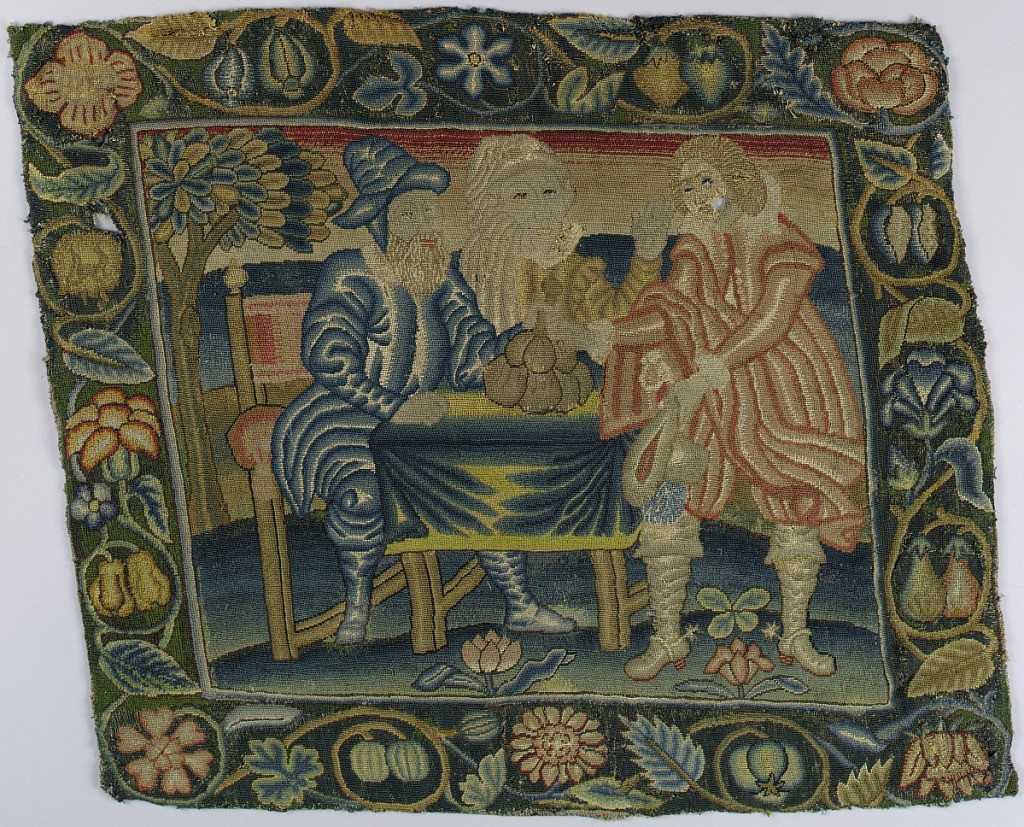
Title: Pillow cover
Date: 17th century
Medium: wool on linen, silk backing Technique: counted stitch embroidery
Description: Solidly worked multicolored pillow cover with a conventionalized fruit and flower border that encloses a scene from the Parable of the Prodigal Son; scene depicted is the time of his departure from his family with a bag containing his inheritance money.